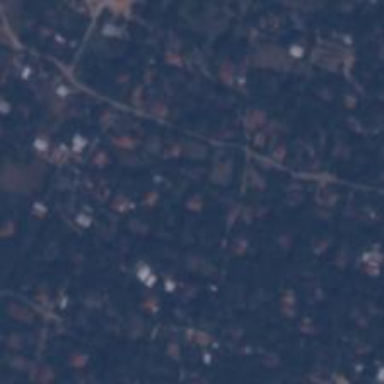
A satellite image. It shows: Village area.